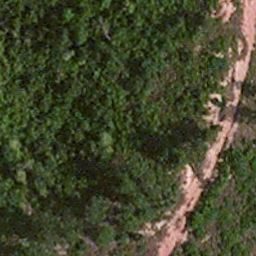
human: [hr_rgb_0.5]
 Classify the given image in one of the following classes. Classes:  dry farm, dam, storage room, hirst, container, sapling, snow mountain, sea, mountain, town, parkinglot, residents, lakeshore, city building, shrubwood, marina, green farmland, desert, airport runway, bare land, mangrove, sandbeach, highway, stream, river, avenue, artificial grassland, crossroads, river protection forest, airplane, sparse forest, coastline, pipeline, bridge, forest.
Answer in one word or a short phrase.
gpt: avenue